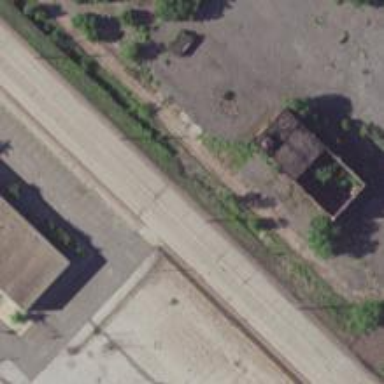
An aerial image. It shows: Abandoned railway spur.